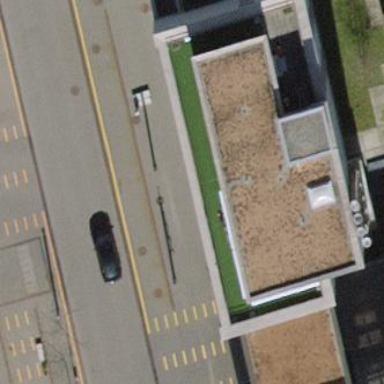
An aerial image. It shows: Flat-roofed apartment building.